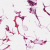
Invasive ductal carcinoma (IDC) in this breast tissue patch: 0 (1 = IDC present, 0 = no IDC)